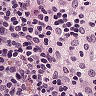
Metastatic tissue present: no